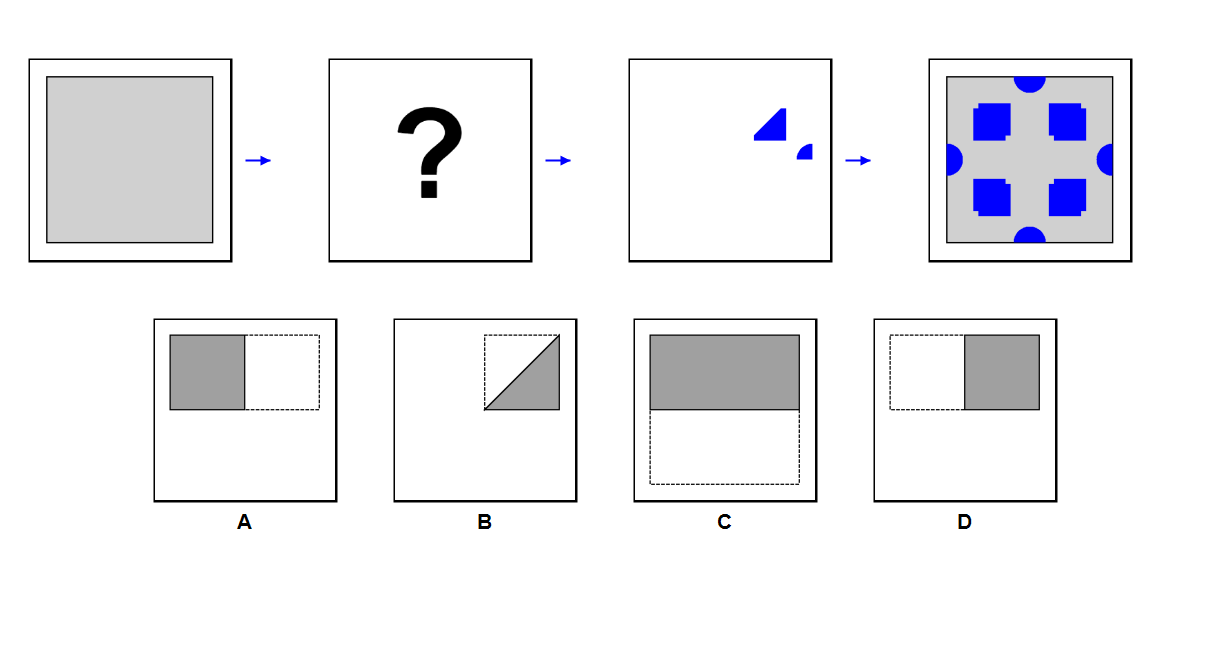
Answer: A